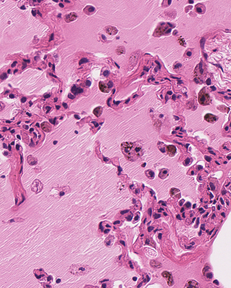
Tumor epithelial tissue: no
Tumor-associated stroma tissue: no
Normal tissue: yes